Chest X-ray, PA view. Patient: 54 years old, sex M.
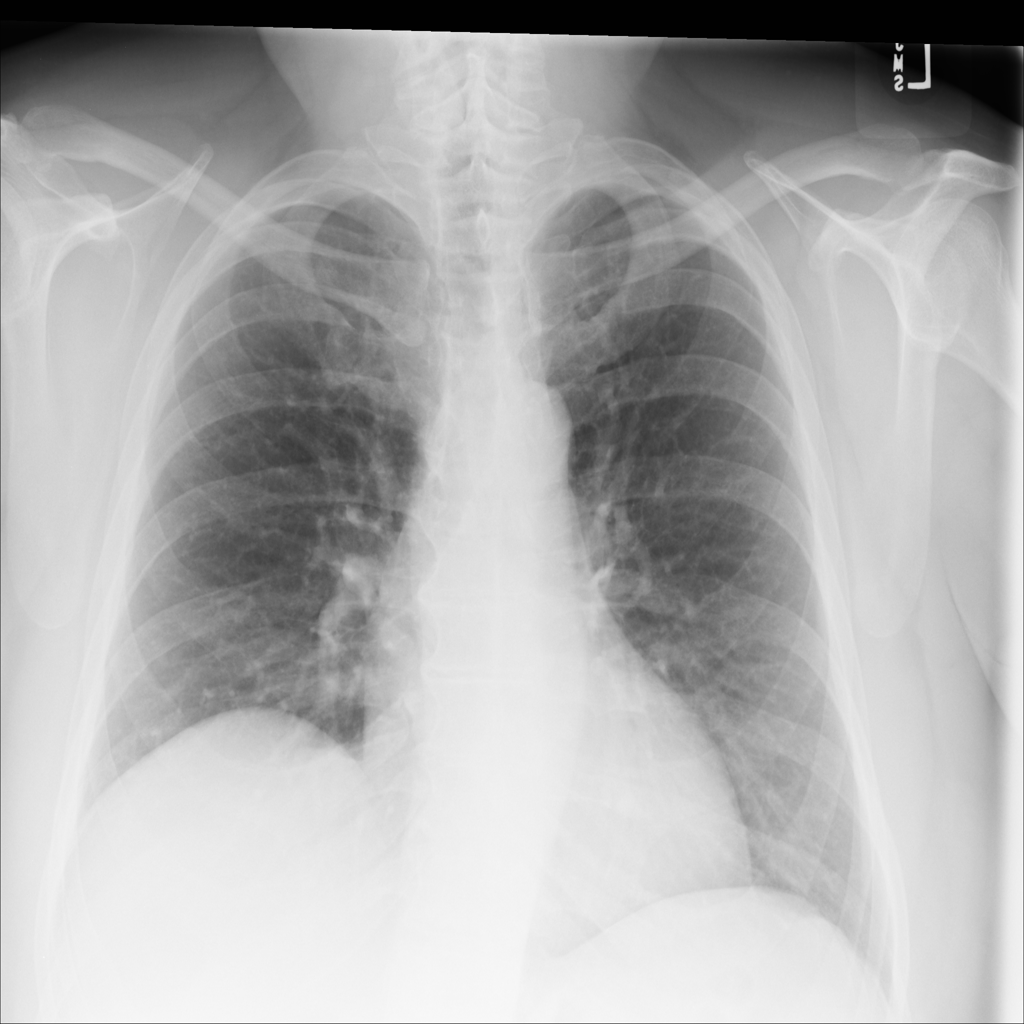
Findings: No Finding